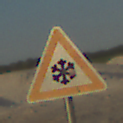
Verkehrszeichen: SchneeOderEisglaette
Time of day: SunriseSunset
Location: Outdoor (Beach)
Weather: Clear
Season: NotSpecified
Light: Natural